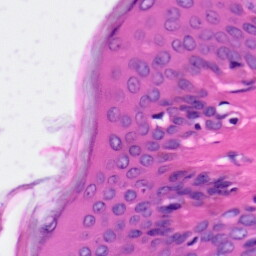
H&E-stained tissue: Skin